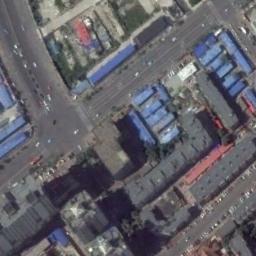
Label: intersection